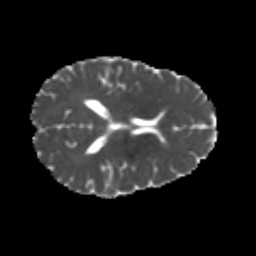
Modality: MD
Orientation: axial
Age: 22
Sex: female
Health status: healthy
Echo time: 0.074 s